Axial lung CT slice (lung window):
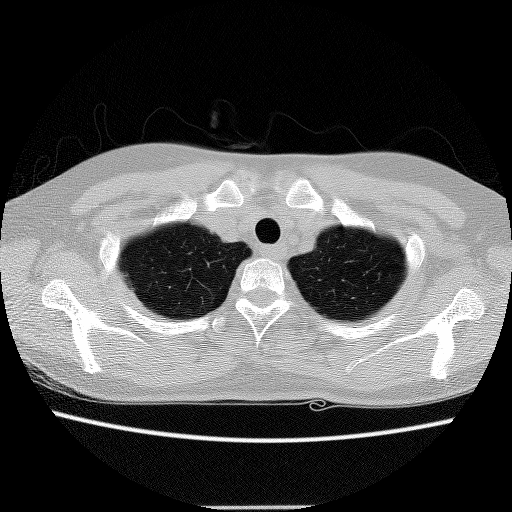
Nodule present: no